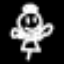
Label: angel